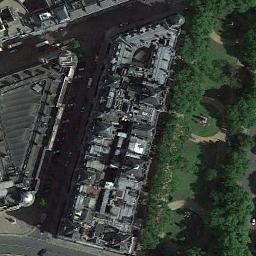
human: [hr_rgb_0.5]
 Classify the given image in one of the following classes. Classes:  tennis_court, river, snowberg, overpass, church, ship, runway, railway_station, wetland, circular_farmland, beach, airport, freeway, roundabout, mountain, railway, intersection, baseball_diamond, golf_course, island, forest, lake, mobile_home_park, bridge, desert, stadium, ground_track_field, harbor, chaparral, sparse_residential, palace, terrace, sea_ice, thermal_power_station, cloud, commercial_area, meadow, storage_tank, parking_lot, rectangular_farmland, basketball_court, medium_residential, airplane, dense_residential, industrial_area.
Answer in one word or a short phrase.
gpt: palace